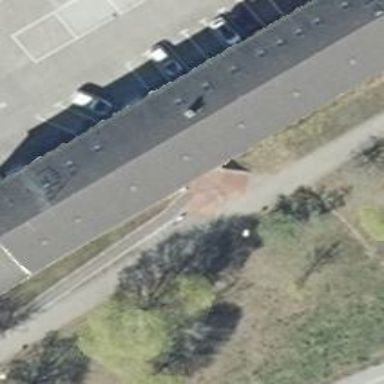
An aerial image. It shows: Police building.